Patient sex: F
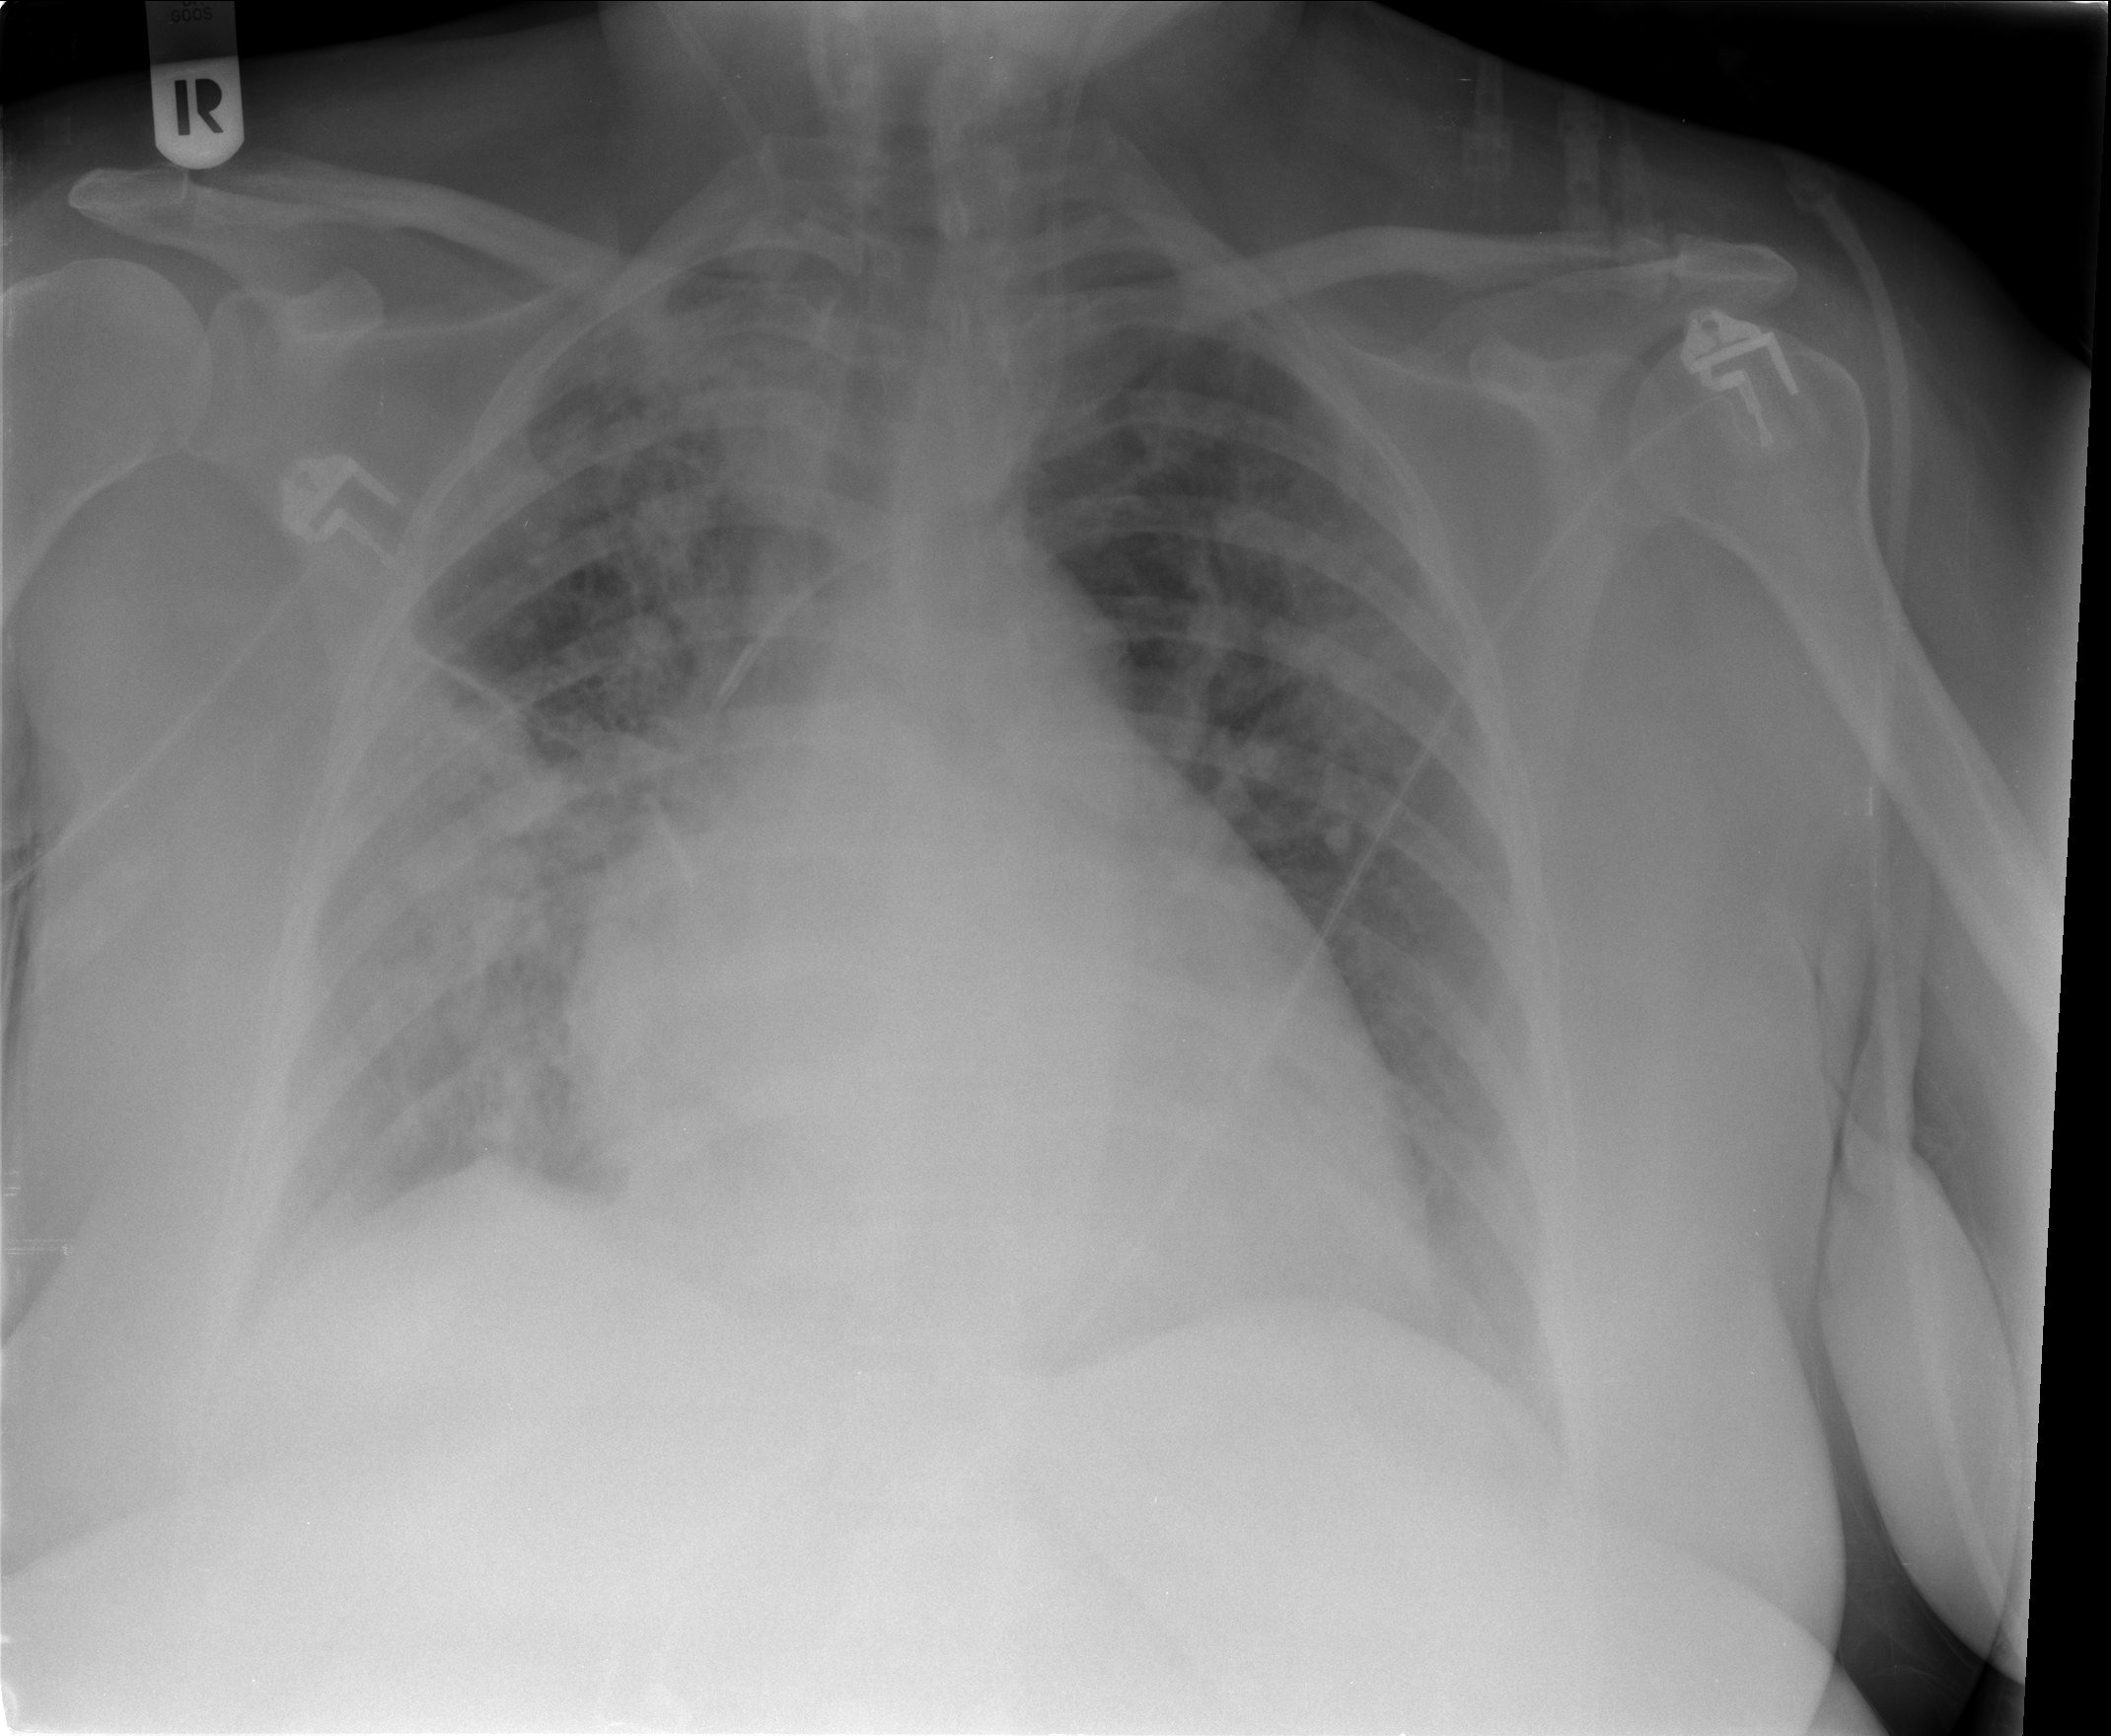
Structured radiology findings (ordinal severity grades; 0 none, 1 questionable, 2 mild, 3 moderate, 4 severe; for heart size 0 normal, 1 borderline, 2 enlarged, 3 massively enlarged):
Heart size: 2
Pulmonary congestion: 2
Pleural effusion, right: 1
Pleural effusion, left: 0
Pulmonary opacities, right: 3
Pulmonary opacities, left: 2
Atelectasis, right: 3
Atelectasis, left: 2